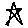
Label: star